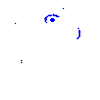
Particle: proton